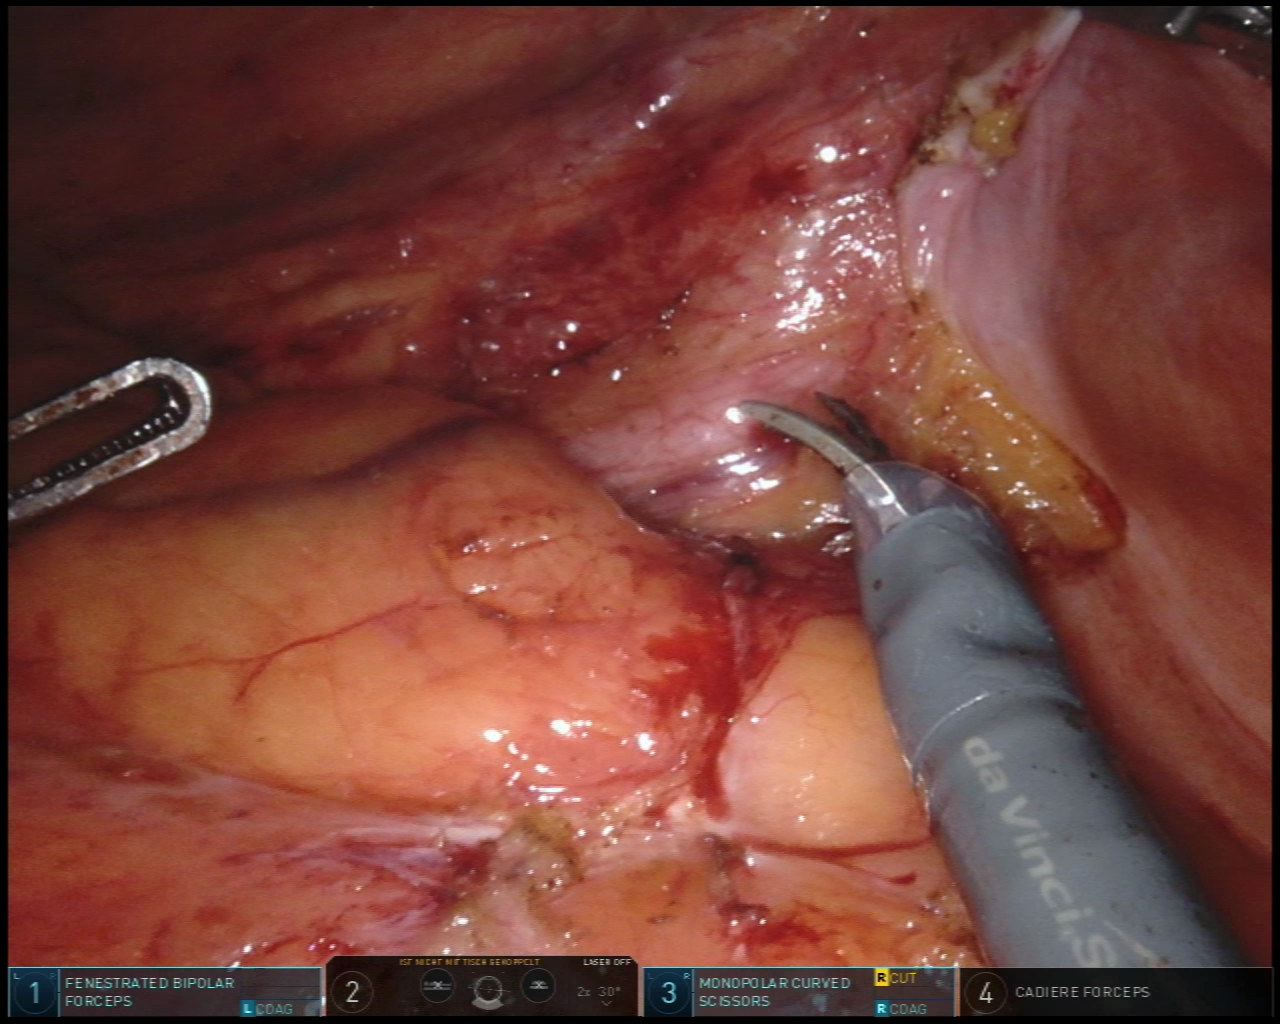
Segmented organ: ureter
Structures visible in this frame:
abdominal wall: yes
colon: no
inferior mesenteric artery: no
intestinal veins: no
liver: no
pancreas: no
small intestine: no
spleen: no
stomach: no
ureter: yes
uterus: no
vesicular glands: no